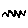
Label: zigzag